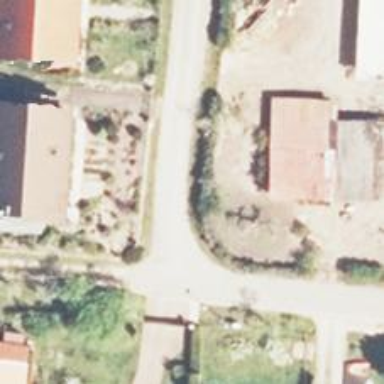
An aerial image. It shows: Gravel road in residential area.